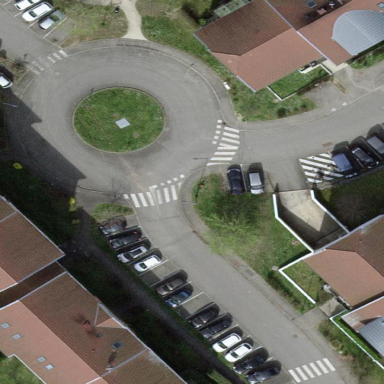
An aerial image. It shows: Street side parking area.